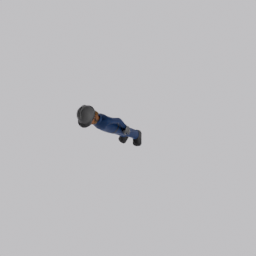
Label: people